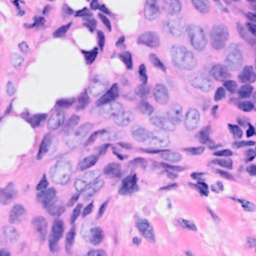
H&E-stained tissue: Breast